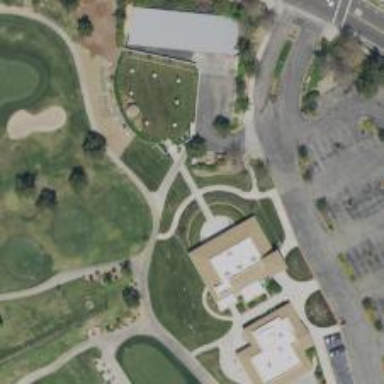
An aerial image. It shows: Pathway for golfing.